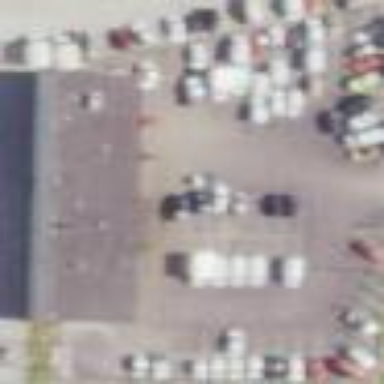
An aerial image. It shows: Car shop.